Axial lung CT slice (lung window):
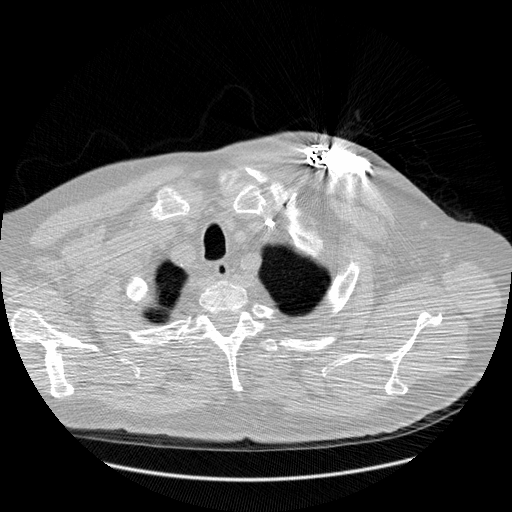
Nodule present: no